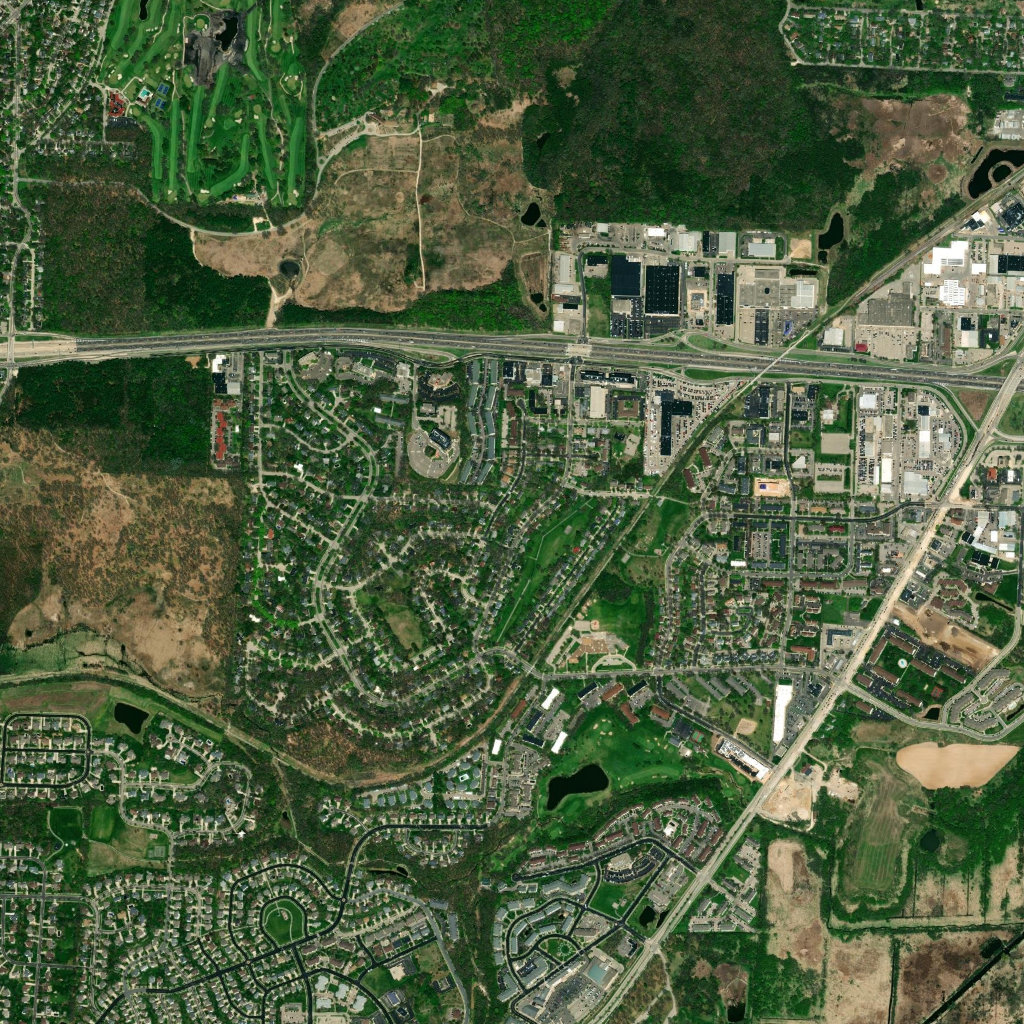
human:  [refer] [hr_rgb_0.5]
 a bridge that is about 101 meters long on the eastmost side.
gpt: <box>[[97, 35, 100, 39, 0]]</box>